Question:
Also, what's the difference between an appbar layout and a collapsing toolbar layout?
Thanks a lot :)
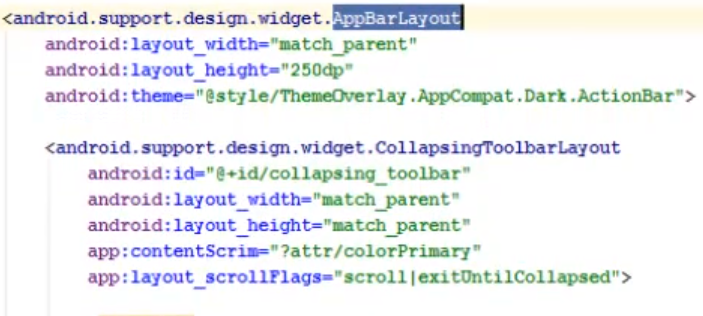
Answer: <URL> is a vertical 'LinearLayout' which implements many of the features of material designs app bar concept, namely scrolling gestures.
Children should provide their desired scrolling behavior through 'setScrollFlags(int)' and the associated layout xml attribute: 'app:layout_scrollFlags'.
This view depends heavily on being used as a direct child within a 'CoordinatorLayout'. If you use 'AppBarLayout' within a different 'ViewGroup', most of it's functionality will not work.
<URL> is a wrapper for 'Toolbar' which implements a collapsing app bar. It is designed to be used as a direct child of a 'AppBarLayout'.